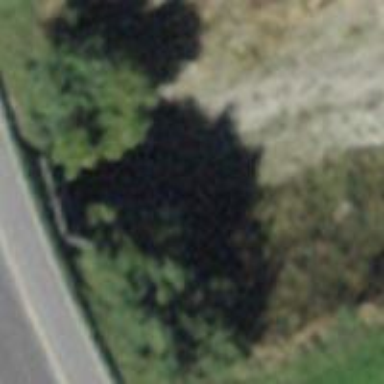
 with classic and skating grooming styles."